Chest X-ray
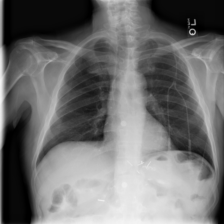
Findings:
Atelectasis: negative
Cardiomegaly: negative
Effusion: negative
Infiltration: negative
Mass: negative
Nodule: negative
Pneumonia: positive
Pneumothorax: negative
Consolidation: negative
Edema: negative
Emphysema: negative
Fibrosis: negative
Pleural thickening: negative
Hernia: negative